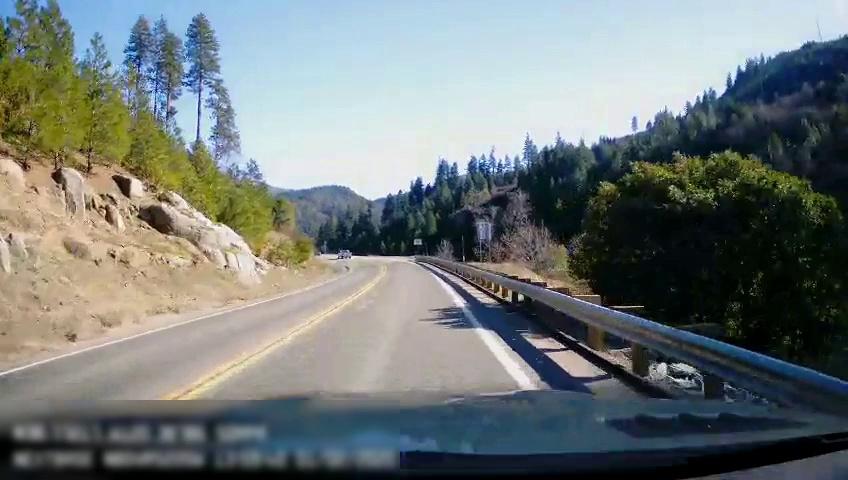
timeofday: Day
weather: Sunny
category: Drivable Space
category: Drivable Space
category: Vehicles | Truck
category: Lanes | Opposite Lane
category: Lanes | Current Lane
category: Lanes | Opposite Lane
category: Lanes | Current Lane
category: Traffic | Signs